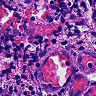
Metastatic tissue present: no